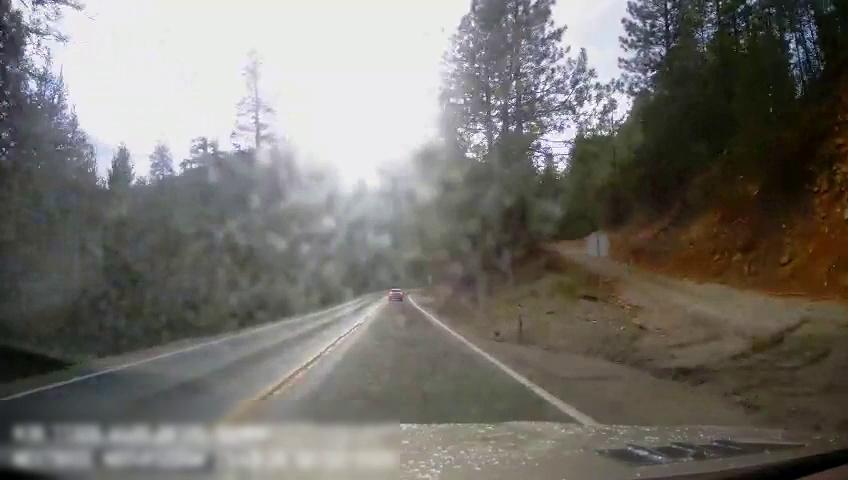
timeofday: Day
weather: Sunny
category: Drivable Space
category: Vehicles | Car
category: Lanes | Opposite Lane
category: Lanes | Current Lane
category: Lanes | Current Lane
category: Lanes | Current Lane